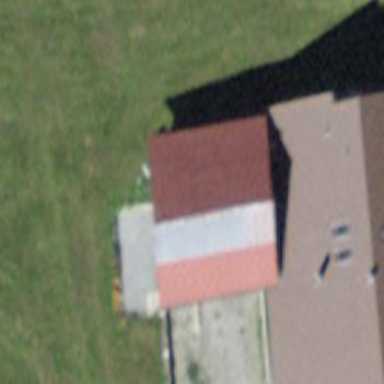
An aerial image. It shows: Rural barn.